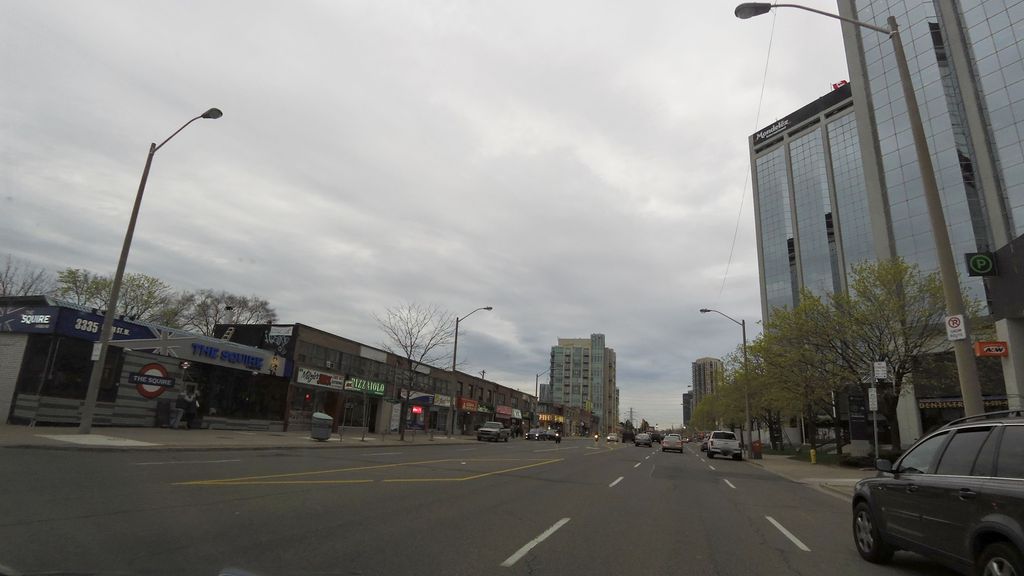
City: toronto